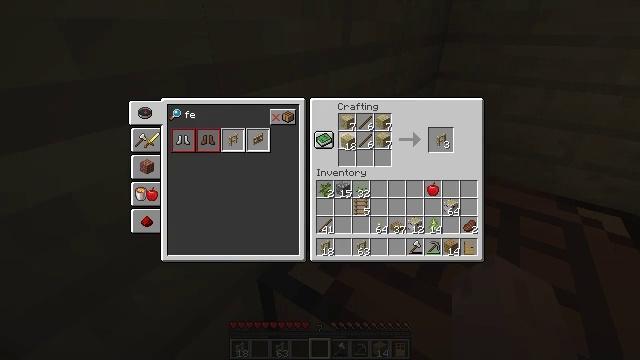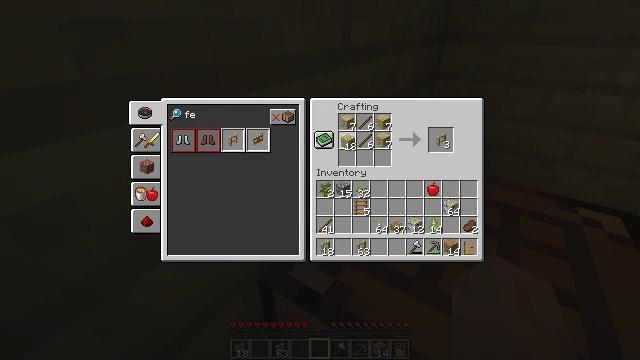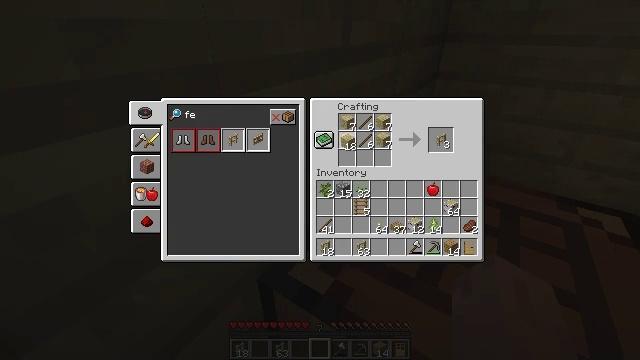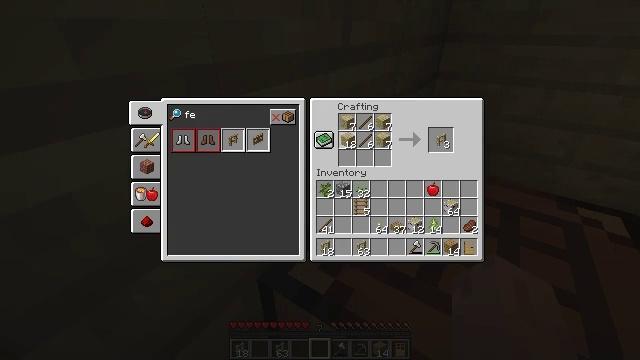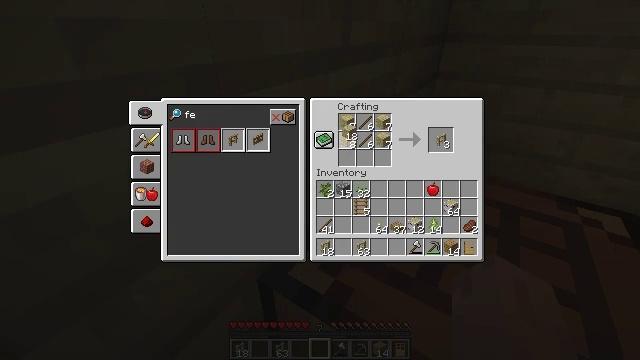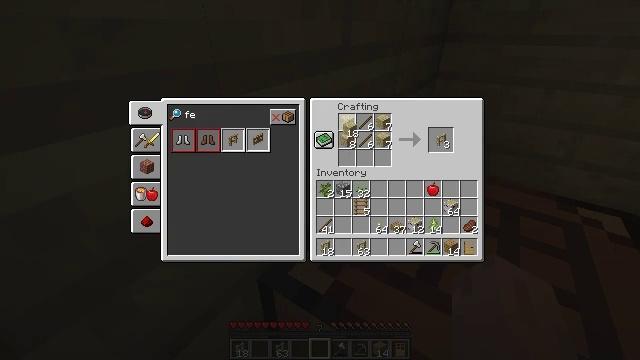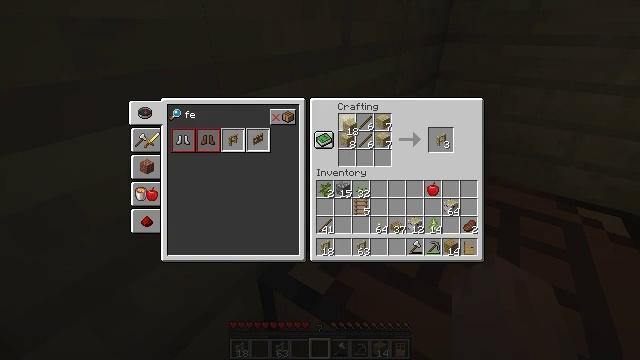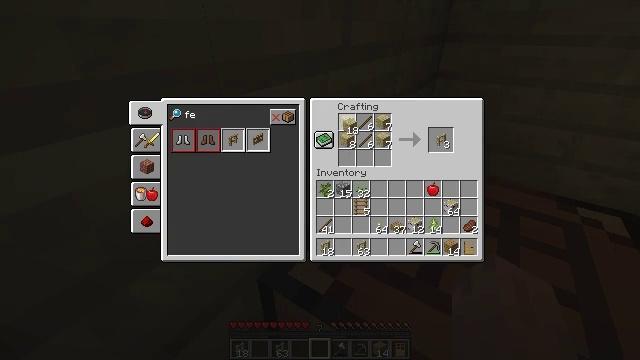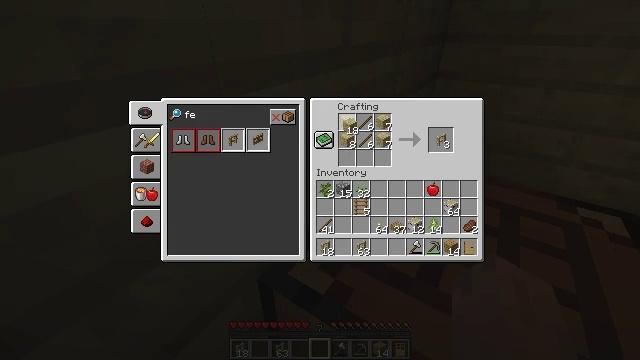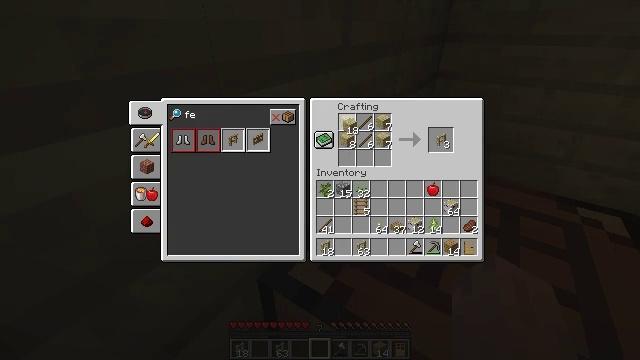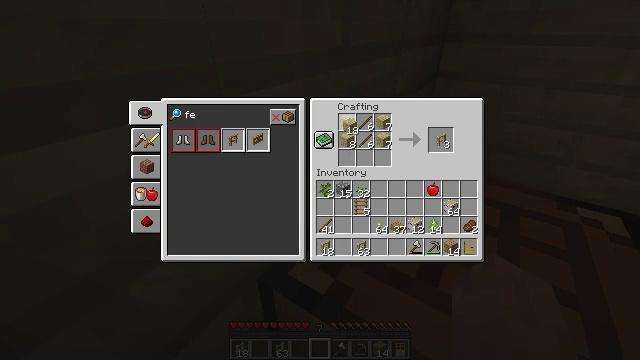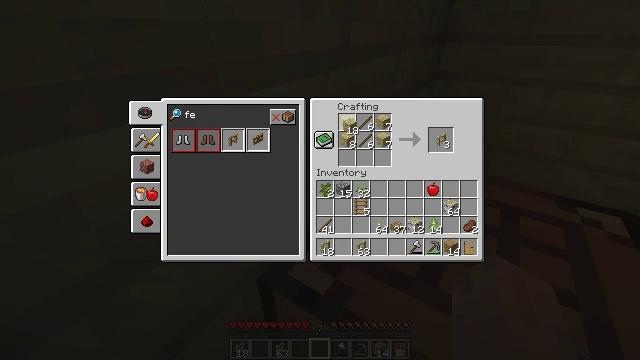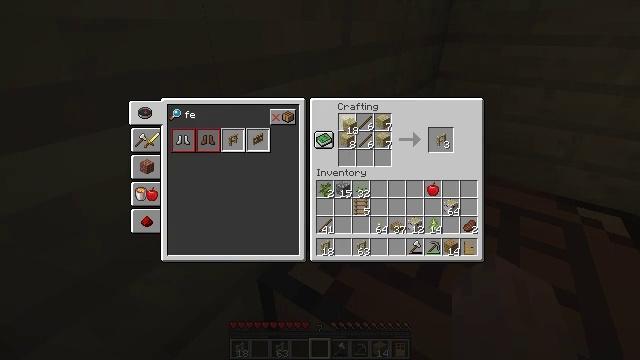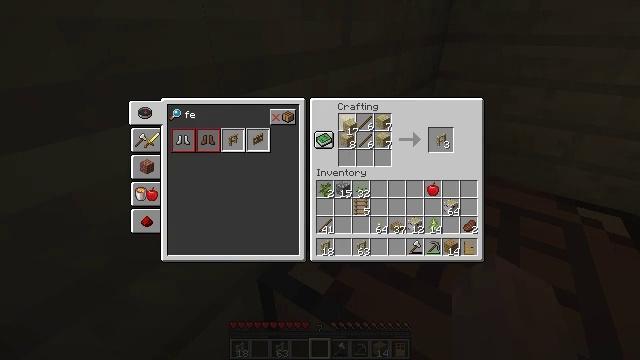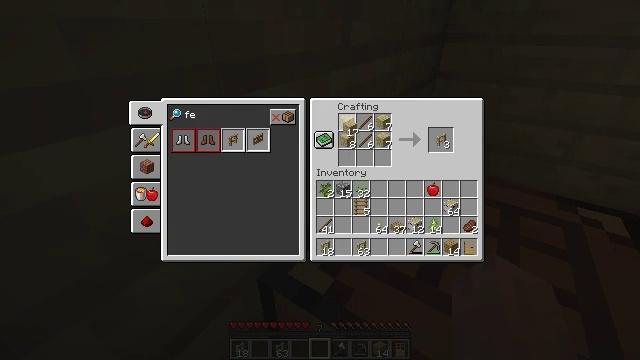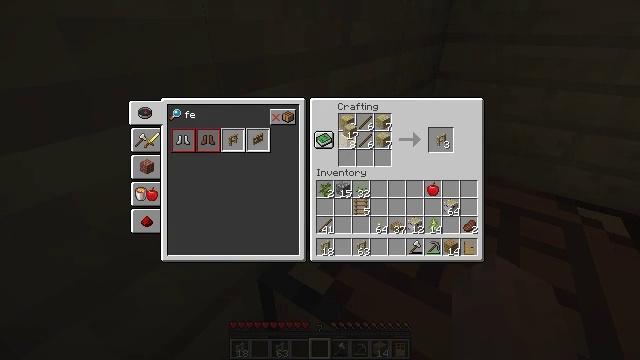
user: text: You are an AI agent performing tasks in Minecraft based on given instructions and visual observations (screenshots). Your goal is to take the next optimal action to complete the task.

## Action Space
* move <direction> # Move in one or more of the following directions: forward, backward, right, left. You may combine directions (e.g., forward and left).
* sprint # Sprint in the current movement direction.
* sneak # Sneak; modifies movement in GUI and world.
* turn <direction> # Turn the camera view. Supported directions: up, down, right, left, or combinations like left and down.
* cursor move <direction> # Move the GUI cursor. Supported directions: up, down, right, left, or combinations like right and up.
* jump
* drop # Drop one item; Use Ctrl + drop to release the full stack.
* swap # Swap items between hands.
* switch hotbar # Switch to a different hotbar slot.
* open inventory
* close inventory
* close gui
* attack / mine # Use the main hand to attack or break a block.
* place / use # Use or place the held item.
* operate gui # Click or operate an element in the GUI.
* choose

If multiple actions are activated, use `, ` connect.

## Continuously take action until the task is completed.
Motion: motion action
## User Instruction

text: Open your crafting table and produce a birch fence.
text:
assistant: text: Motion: no_op
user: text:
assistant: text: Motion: no_op
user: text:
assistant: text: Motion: no_op
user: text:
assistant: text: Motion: cursor move up
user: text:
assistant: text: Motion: no_op
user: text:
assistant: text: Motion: no_op
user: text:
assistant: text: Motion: no_op
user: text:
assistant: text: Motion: no_op
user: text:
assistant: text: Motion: no_op
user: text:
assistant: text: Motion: choose
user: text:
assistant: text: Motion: choose
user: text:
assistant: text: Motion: choose
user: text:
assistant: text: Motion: no_op
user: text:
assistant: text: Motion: no_op
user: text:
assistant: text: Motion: no_op
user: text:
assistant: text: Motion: no_op
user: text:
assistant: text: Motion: no_op
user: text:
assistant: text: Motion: cursor move right
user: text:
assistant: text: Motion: cursor move right
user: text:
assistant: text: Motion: no_op
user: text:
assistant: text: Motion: no_op
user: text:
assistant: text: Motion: no_op
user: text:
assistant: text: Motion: no_op
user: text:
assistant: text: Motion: no_op
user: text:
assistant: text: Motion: no_op
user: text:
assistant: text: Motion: no_op
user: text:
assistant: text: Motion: no_op
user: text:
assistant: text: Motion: no_op
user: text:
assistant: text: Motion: no_op
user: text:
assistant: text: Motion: choose